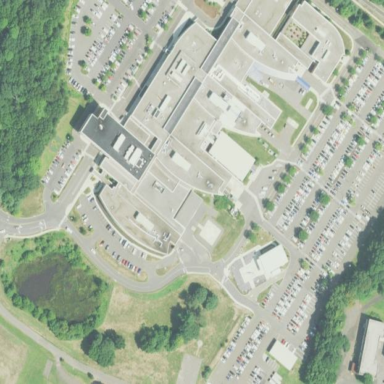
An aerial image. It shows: Hospital providing healthcare services.